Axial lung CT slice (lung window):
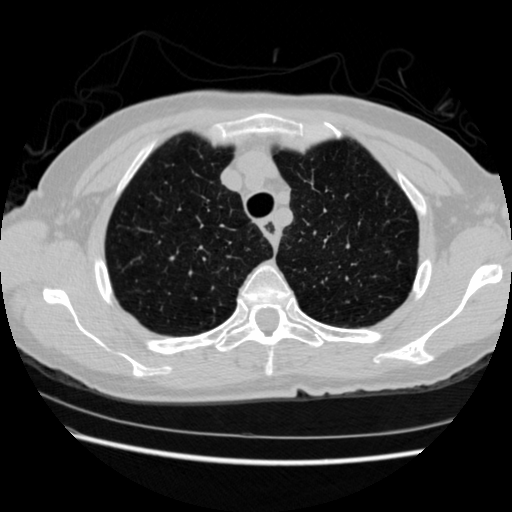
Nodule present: no